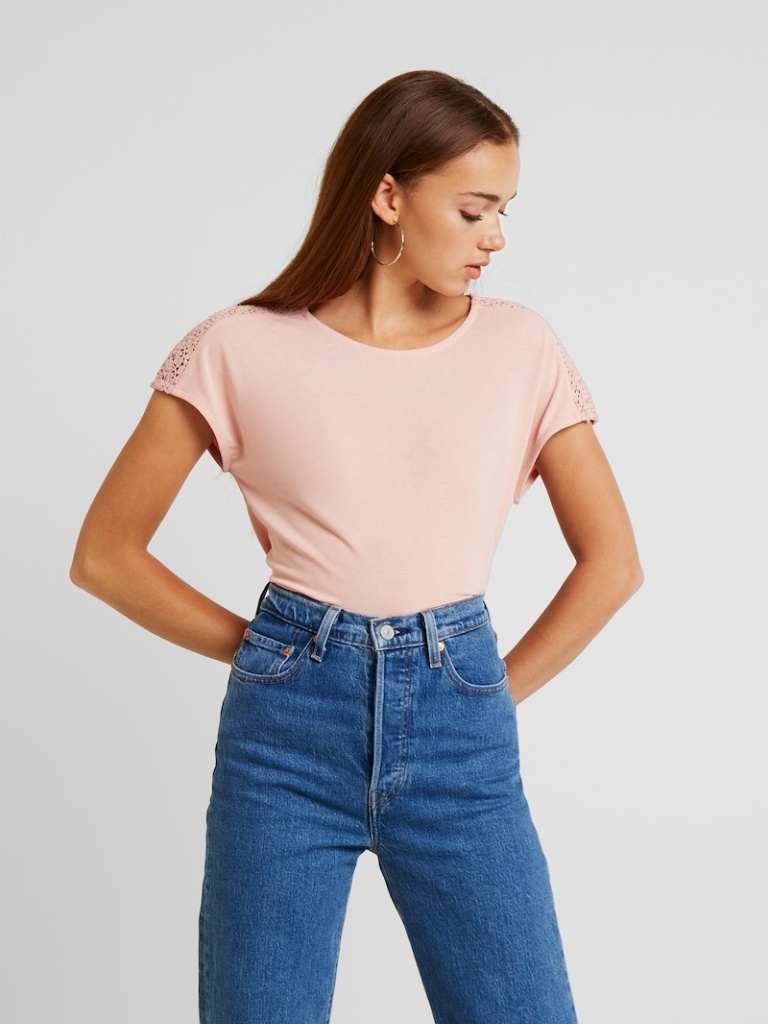
cotton tight short sleeve hip length Fully Tucked in crew t-shirt